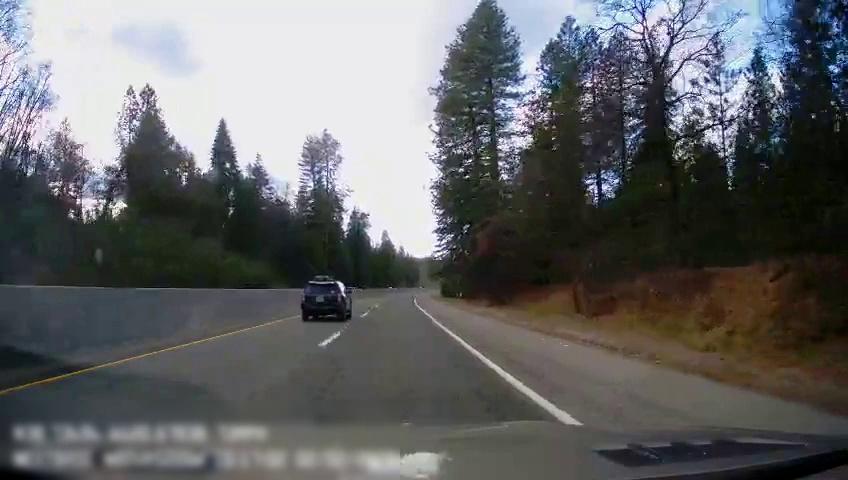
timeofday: Day
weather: Cloudy
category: Drivable Space
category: Vehicles | SUV
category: Lanes | Alternate Lane
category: Lanes | Current Lane
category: Lanes | Current Lane